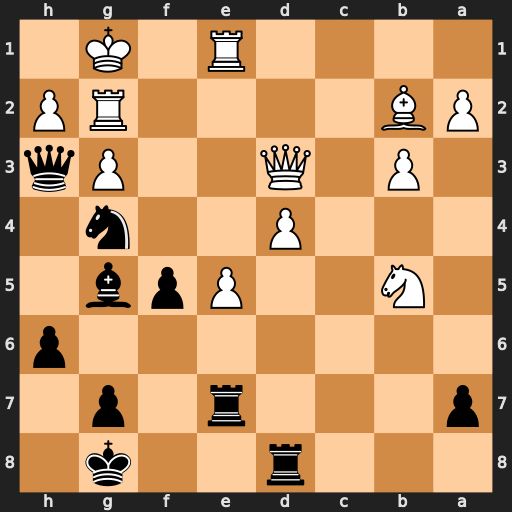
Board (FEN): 3r2k1/p3r1p1/7p/1N2Ppb1/3P2n1/1P1Q2Pq/PB4RP/4R1K1
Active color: b
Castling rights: -
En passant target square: -
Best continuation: Nxe5 Rxe5 Rxe5